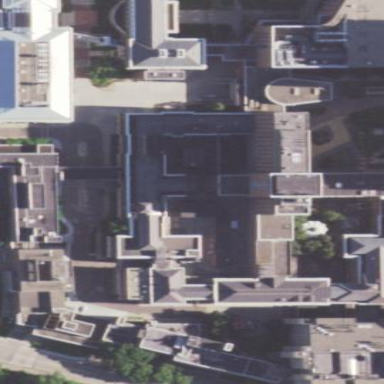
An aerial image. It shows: University building with flat roof.